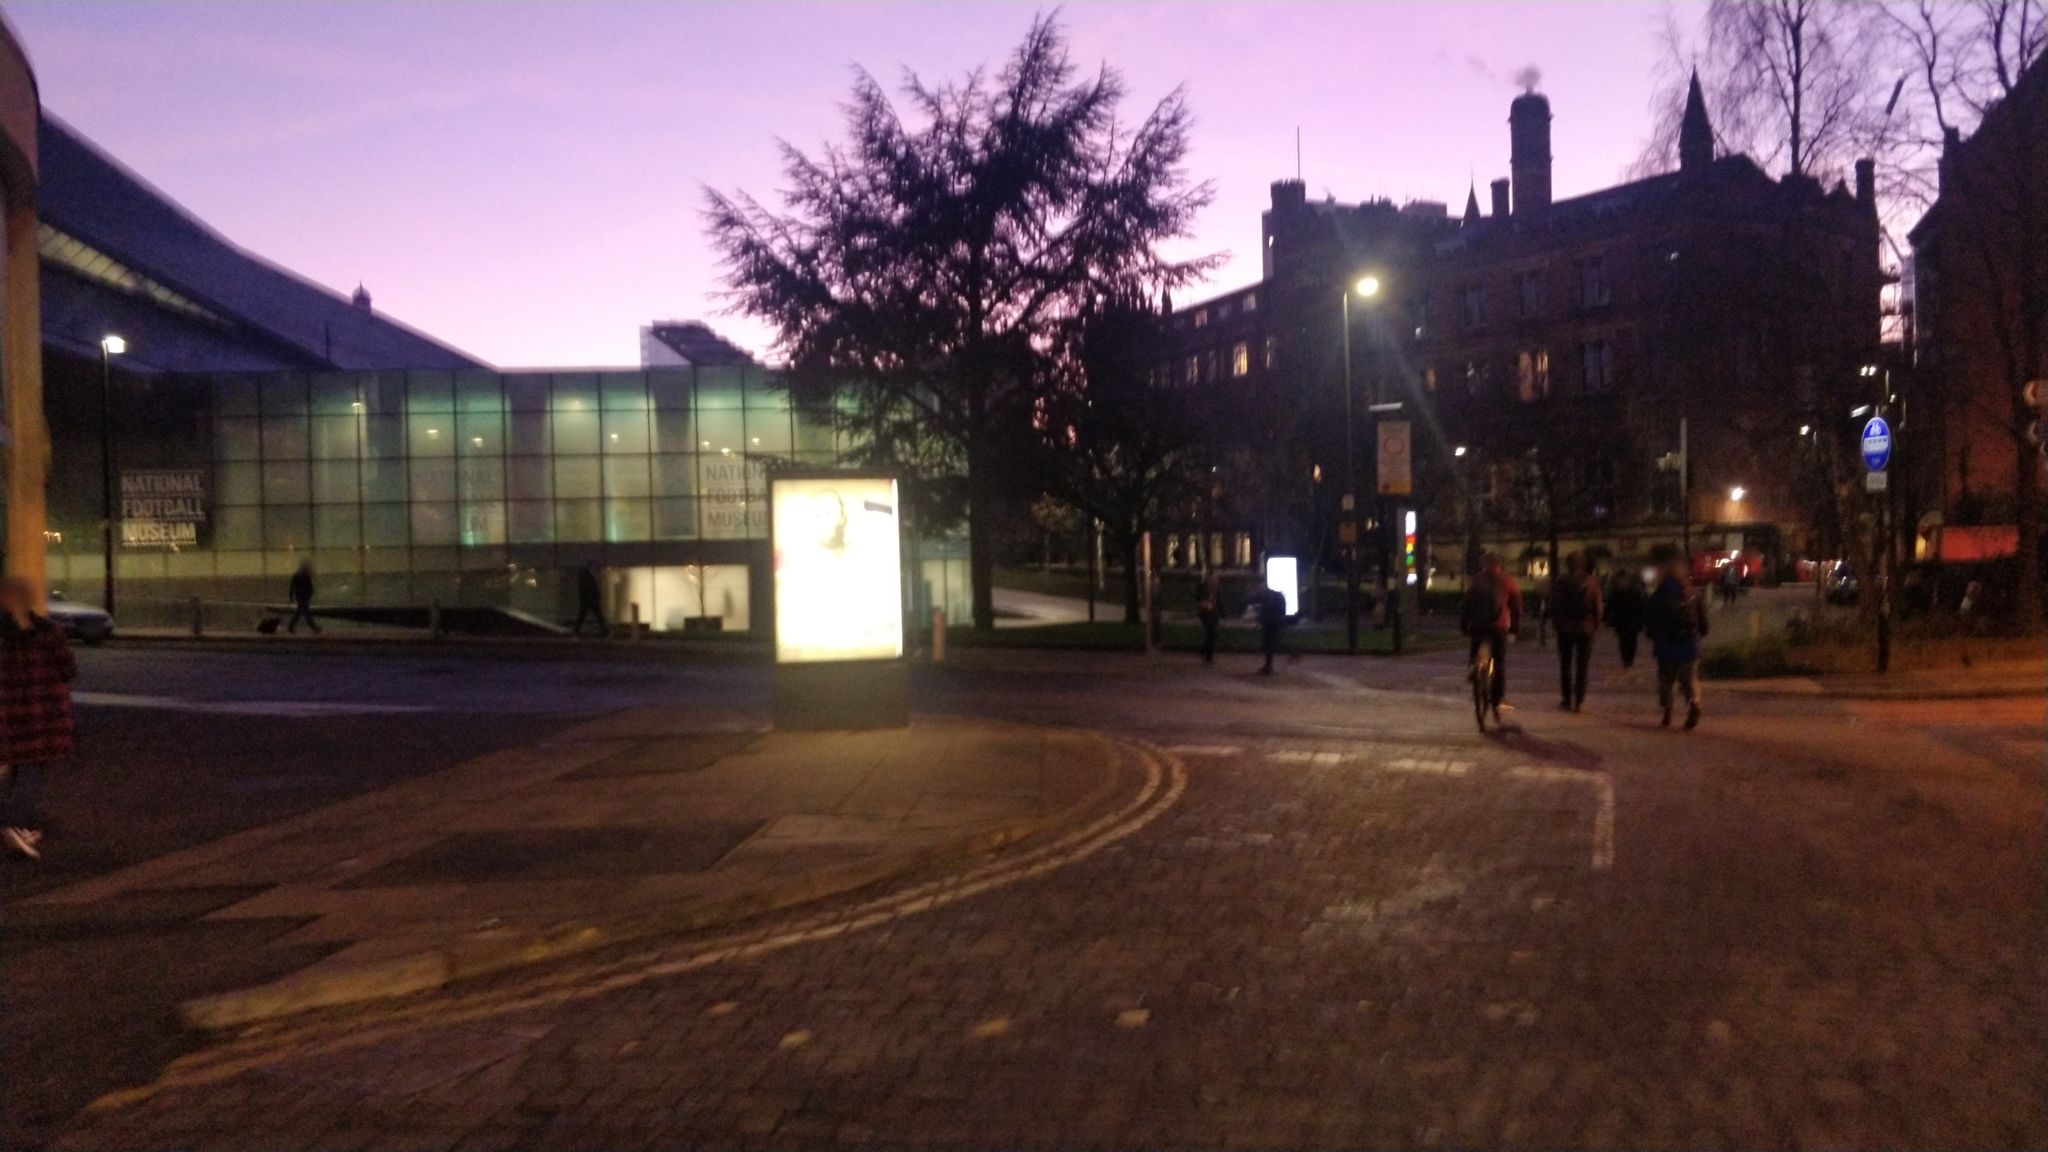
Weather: clear
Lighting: dusk/dawn
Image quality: slightly poor
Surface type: walking surface
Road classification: pedestrian, service, cycleway
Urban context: urban centre
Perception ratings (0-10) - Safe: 3.06, Lively: 8.82, Beautiful: 5.14, Boring: 4.93, Depressing: 4.39, Wealthy: 9.43